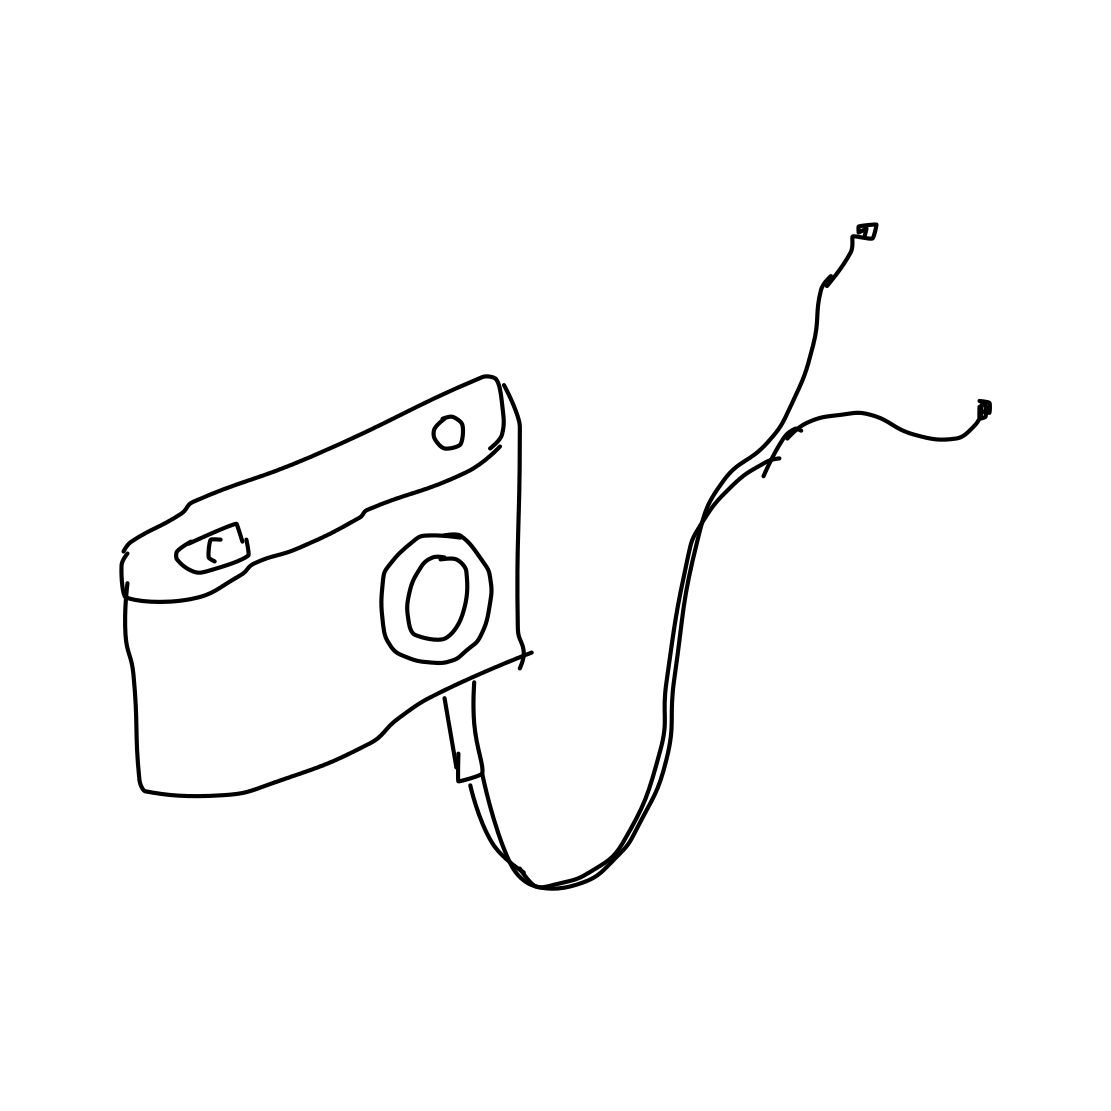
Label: ipod